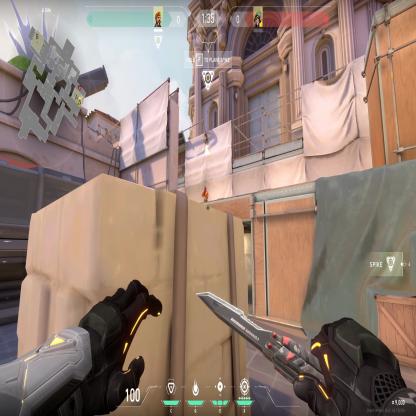
Label: enemy